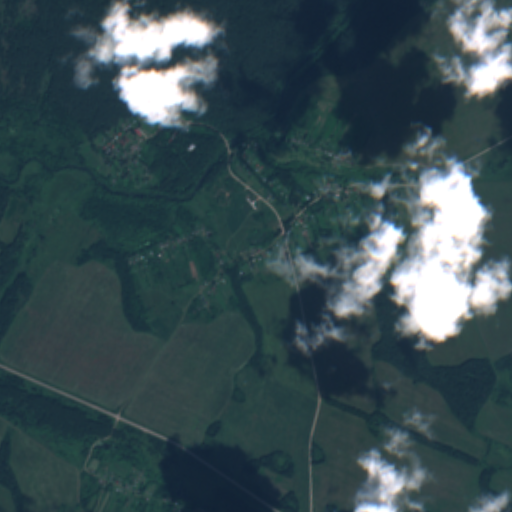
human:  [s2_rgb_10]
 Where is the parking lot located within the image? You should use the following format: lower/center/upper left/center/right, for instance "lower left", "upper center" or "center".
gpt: The parking lot is located in the upper center of the image.
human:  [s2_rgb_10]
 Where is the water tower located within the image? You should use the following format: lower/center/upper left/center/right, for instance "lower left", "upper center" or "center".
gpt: The water tower is located in the center of the image.
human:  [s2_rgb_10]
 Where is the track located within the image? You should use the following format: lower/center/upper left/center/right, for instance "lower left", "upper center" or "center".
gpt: There is no track in the image.